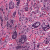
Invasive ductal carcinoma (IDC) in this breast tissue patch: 1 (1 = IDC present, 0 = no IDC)